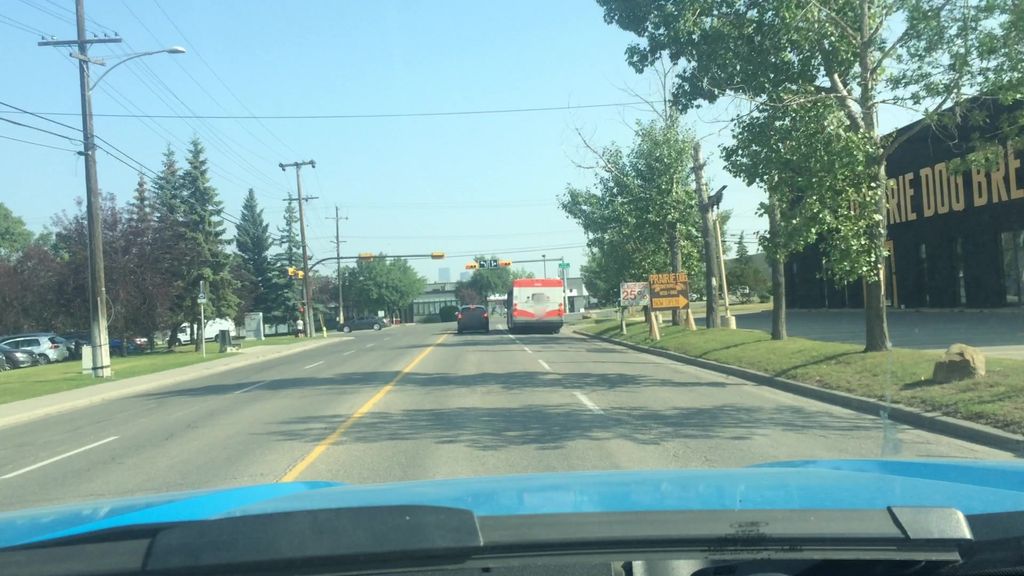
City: calgary